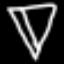
Label: diamond